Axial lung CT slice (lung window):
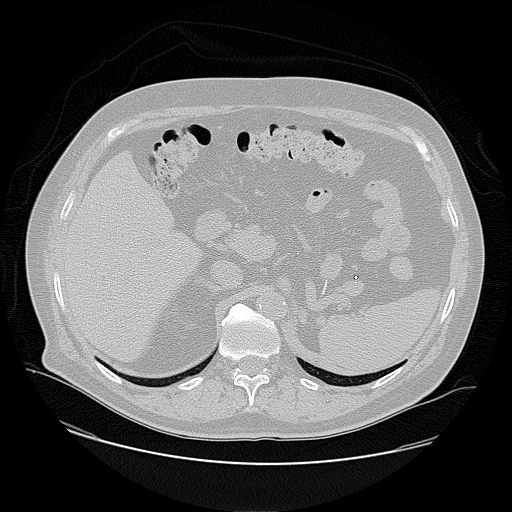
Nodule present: no